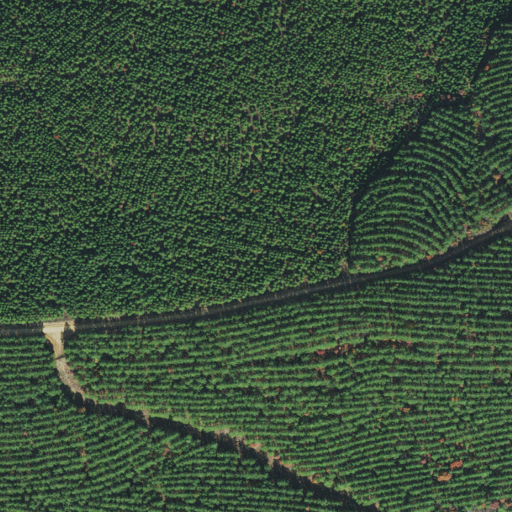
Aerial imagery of ridge(s) in Arkansas named Link Mountain containing shrub, evergreen forest, open development, and low intensity development